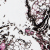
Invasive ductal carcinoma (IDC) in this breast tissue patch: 0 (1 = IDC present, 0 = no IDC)